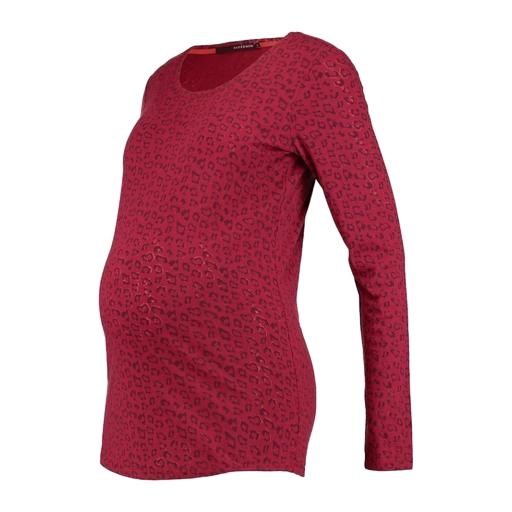
black maternity red, red claire maternity tunic, red printed t-shirt only macy, white background